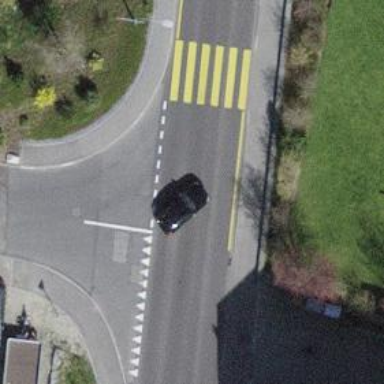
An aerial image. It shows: Road with "give way" sign.